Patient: sex F, age 59
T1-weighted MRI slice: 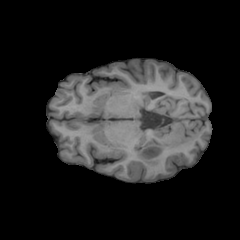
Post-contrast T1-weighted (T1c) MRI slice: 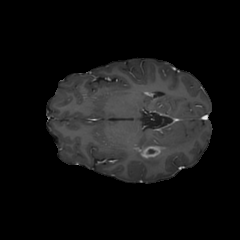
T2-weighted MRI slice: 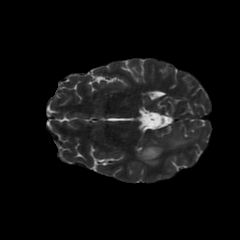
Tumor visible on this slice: yes
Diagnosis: Glioblastoma, IDH-wildtype
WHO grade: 4